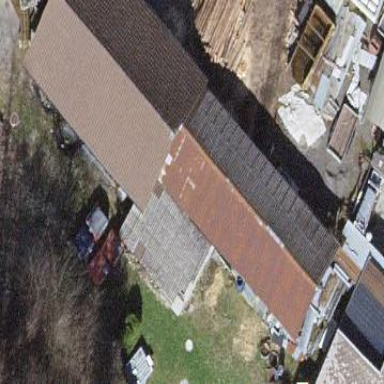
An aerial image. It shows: Brown building with gabled roof.